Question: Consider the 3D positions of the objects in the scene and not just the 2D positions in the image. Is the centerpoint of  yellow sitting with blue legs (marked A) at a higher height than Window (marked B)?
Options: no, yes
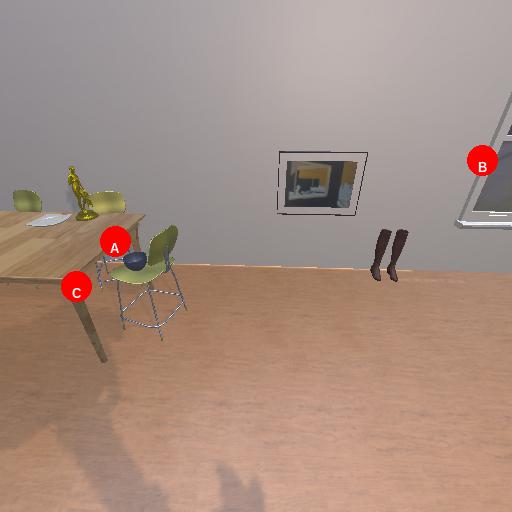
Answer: no